Упоры-ролики $А$ и $Б$ позволяют «закрепить» балку горизонтально (см. рис.). Давить на балку роликом можно с силой, не превышающей $F_0$, иначе она разрушается.
Какой самый большой груз можно подвесить к правому концу балки?
Как нужно ее расположить при этом? Масса балки $m$, длина $L$, расстояние между роликами по горизонтали $l$.
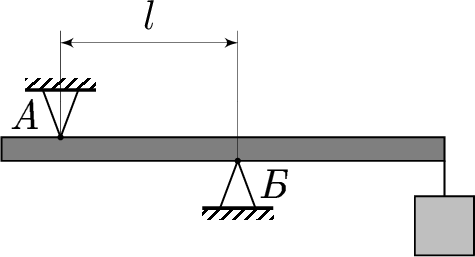
Ответ: Балку нужно расположить так, чтобы она находилась в равновесии при силе реакции со стороны упора $A$, равной нулю. Тогда наибольшая масса груза будет равна $$ M=\frac{F_0}{g} - m $$
Ответ: Расстояние от упора $Б$ до правого конца балки будет равно $$ x=\frac{L}{2}\frac{m}{M+m}=\frac{L}{2}\frac{mg}{F_0} $$ Ограничения на $l$ не существенны.
Темы:
T, Механика, Статика, Всероссийские, Момент сил